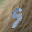
Label: 9